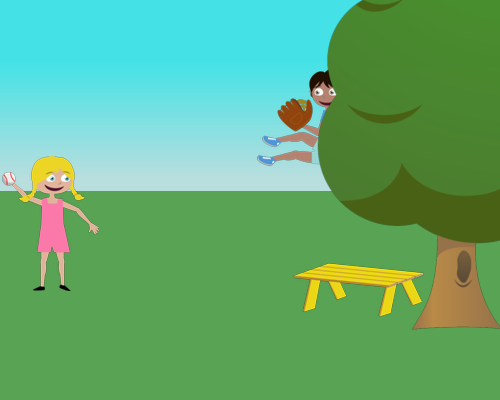
right side big bushy tree on the left is a small picnic table left side and medium size girl facing right with one arm holding white ball and middle top in the sky is a boy legs out medium size facing left glove in hand and the tree covers the boy